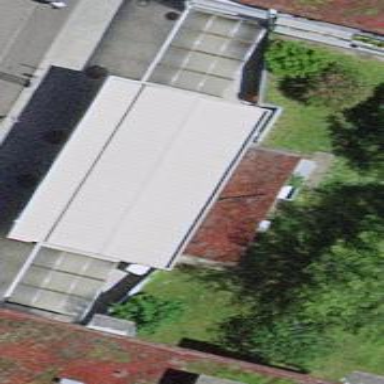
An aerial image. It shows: Fuel station with roof.